Question: When I am getting envelope by <URL> all recipients have same routing number. But I am sure and debug that provided different parameter for each recipient. And all recipients gets email in same time. How can I send envelope for each recipient according to RoutingOrder?
Sequential Signing (API) enabled for my account:

My examlple:
'''
WebAPI.Recipient[] recipients = {new WebAPI.Recipient(), new WebAPI.Recipient()};
recipients[0].Email = "JohnDo@gmail.com";
recipients[0].UserName = "John Do";
recipients[0].Type = WebAPI.RecipientTypeCode.Signer;
recipients[0].ID = "2";
recipients[0].RoutingOrder = 2;
recipients[1].Email = "JohnDo2@gmail.com";
recipients[1].UserName = "John Do2";
recipients[1].Type = WebAPI.RecipientTypeCode.Signer;
recipients[1].ID = "1";
recipients[1].RoutingOrder = 1;
// Create envelope
WebAPI.Envelope envelope = new WebAPI.Envelope();
envelope.Subject = "Subject line mandatory!";
envelope.Recipients = recipients;
envelope.AccountId = APIAccountId;
// Create document
envelope.Documents = new WebAPI.Document[1];
WebAPI.Document doc = new WebAPI.Document();
doc.ID = "1";
doc.Name = "Picture PDF";
doc.TransformPdfFields = true;
doc.PDFBytes = Properties.Resources.test;
envelope.Documents[0] = doc;
// Create tab
WebAPI.Tab tab = new WebAPI.Tab();
WebAPI.AnchorTab anchorTab = new WebAPI.AnchorTab();
anchorTab.AnchorTabString = "Adobe";
anchorTab.IgnoreIfNotPresent = true;
anchorTab.IgnoreIfNotPresentSpecified = true;
tab.AnchorTabItem = anchorTab;
tab.CustomTabRequired = false;
tab.SenderRequired = false;
tab.Type = WebAPI.TabTypeCode.SignHere;
tab.DocumentID = "1";
tab.RecipientID = "1";
WebAPI.Tab tab2 = new WebAPI.Tab();
WebAPI.AnchorTab anchorTab2 = new WebAPI.AnchorTab();
anchorTab2.AnchorTabString = "CustomTag";
anchorTab2.IgnoreIfNotPresent = true;
anchorTab2.IgnoreIfNotPresentSpecified = true;
tab2.AnchorTabItem = anchorTab2;
tab2.Type = WebAPI.TabTypeCode.SignHere;
tab2.DocumentID = "1";
tab2.RecipientID = "2";
tab2.SenderRequired = false;
tab2.SharedTab = true;
tab2.TabLabel = "CustomTag";
tab2.Value = "Value2";
envelope.Tabs = new WebAPI.Tab[2];
envelope.Tabs[0] = tab;
envelope.Tabs[1] = tab2;
// Get results
WebAPI.EnvelopeStatus status = apiClient.CreateAndSendEnvelope(envelope);
'''
:
<URL>
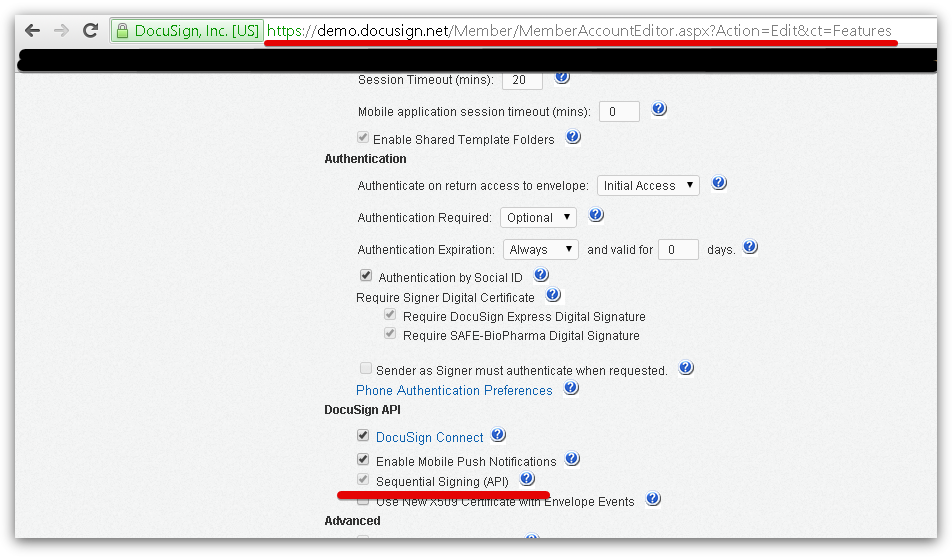
Answer: Problem resolved by adding option: for RoutingOrderSpecified = true each recipient ;
This code resolve problem for me:
'''
recipients[0].RoutingOrderSpecified = true;
recipients[1].RoutingOrderSpecified = true;
'''